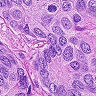
Metastatic tissue present: yes